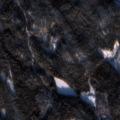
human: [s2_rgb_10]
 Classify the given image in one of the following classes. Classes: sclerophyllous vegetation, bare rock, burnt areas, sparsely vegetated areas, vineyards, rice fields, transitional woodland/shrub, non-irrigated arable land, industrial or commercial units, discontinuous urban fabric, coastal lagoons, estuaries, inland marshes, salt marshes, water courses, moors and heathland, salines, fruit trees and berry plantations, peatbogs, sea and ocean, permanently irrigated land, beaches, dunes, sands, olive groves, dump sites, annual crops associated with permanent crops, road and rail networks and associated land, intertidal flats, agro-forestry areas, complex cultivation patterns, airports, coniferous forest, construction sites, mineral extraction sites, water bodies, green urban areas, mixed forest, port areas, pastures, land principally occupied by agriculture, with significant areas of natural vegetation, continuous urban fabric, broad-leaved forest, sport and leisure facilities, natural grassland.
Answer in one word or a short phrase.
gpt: coniferous forest, mixed forest, transitional woodland/shrub